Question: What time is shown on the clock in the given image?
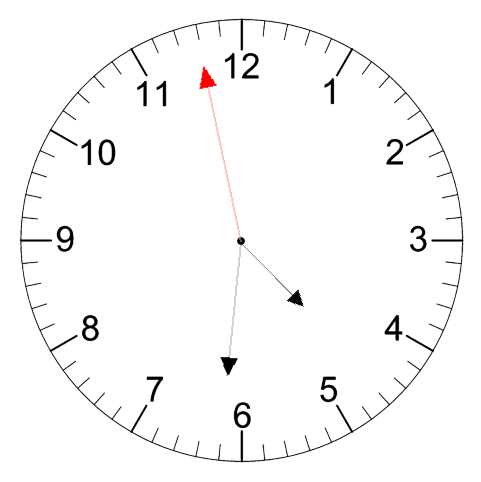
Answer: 04:30:58